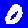
Digit: 0